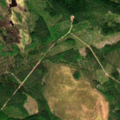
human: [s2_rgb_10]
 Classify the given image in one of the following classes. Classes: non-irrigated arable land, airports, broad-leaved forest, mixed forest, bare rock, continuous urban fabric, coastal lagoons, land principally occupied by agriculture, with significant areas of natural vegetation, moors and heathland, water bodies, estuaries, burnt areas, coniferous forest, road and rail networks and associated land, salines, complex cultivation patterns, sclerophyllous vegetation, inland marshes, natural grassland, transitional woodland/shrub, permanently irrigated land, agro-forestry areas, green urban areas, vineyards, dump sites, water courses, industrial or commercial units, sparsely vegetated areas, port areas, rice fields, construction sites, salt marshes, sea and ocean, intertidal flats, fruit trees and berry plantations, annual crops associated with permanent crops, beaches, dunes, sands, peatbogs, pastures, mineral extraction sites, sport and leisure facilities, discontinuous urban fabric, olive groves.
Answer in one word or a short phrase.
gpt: coniferous forest, mixed forest, transitional woodland/shrub, peatbogs